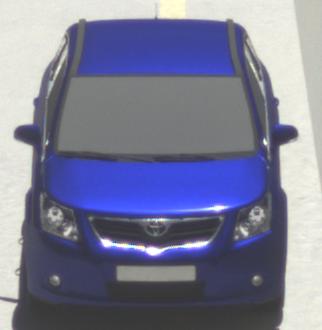
Make: Toyota
Model: Avensis 1.6
Detailed model: Avensis (T27) Notch Back
Model produced from: 2009/01
Model produced until: 2010/08
Doors: 4
Color: blue
Road condition: dry road
Daytime: midday
Contrast: high contrast